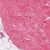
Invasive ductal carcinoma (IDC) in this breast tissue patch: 0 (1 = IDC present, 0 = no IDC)